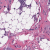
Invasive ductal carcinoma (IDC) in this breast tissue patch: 1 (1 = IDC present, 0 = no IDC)